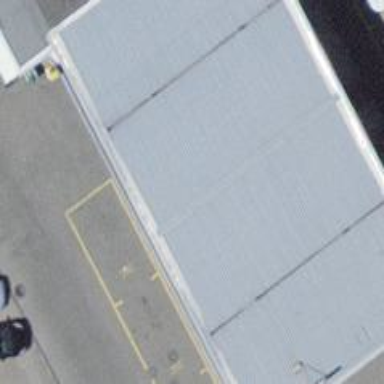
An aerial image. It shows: Fuel station building.